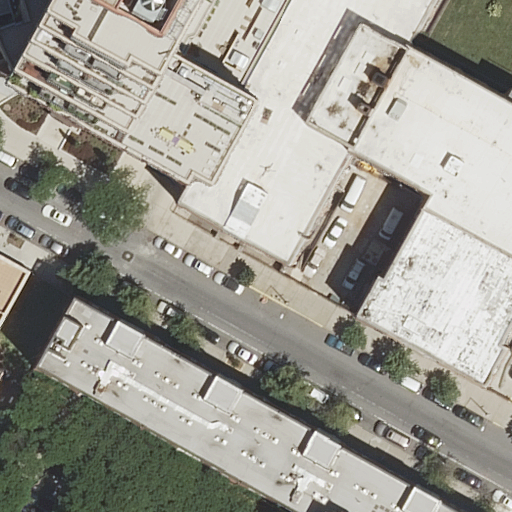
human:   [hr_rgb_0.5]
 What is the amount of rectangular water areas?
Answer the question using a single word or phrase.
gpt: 0

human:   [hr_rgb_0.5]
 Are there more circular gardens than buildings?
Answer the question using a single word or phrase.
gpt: no

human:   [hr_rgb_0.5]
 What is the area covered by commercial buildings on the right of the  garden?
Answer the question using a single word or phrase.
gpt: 0m2

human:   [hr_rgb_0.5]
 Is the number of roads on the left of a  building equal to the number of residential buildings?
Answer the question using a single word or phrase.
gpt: no

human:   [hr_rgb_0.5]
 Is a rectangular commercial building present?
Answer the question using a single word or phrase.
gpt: no

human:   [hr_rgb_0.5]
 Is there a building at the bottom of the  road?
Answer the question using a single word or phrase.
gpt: yes

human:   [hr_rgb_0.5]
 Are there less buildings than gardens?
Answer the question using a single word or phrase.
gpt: no

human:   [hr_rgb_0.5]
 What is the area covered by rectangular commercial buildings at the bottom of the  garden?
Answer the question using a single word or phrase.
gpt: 0m2

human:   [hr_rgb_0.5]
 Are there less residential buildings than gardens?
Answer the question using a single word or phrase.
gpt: no

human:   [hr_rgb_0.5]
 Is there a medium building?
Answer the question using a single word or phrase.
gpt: no

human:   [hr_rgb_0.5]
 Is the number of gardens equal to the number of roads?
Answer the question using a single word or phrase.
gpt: yes

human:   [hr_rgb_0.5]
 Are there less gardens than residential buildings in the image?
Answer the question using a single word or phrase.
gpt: yes

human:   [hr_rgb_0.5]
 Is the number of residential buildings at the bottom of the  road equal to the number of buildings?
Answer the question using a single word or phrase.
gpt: no

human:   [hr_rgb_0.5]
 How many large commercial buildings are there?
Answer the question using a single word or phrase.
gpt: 0

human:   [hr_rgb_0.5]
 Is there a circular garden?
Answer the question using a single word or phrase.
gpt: no

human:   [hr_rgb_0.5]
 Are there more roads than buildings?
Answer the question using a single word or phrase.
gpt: no

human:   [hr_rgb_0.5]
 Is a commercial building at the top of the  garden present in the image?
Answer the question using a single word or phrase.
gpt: no

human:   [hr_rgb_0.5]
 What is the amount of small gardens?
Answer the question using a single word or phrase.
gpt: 0

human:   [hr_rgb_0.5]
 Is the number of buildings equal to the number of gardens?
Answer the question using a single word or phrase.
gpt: no

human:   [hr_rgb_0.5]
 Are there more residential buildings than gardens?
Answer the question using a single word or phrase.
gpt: yes

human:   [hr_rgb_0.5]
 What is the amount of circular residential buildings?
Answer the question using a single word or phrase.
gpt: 0

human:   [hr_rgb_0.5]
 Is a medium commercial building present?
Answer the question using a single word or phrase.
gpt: no

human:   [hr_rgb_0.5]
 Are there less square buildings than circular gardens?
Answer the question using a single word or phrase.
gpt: no

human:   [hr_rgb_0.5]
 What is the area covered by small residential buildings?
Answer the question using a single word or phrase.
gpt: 0m2

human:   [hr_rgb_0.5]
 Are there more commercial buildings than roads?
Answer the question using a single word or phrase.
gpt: no

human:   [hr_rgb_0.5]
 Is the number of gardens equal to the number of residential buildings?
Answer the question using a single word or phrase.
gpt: no

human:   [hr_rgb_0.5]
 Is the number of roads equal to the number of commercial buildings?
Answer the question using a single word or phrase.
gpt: no

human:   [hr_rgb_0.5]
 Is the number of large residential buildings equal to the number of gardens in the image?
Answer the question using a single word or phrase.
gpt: no

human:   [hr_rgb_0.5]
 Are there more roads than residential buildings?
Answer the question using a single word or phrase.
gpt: no

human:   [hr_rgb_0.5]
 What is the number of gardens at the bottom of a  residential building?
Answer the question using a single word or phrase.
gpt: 1

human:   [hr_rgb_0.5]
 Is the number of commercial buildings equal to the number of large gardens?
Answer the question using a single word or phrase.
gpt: no

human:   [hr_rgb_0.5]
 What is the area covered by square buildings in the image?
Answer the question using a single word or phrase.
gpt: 0m2

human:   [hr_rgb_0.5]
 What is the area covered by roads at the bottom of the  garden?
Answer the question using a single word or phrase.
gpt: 0m2

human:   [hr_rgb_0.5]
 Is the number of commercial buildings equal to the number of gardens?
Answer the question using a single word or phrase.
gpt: no

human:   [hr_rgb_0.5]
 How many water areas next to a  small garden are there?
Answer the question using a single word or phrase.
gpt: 0

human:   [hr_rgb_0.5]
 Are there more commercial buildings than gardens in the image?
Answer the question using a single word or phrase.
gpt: no